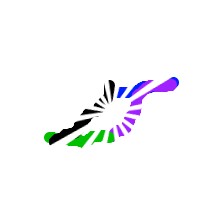
Shape: parallelogram